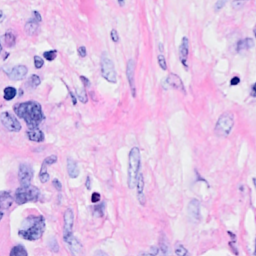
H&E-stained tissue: Breast